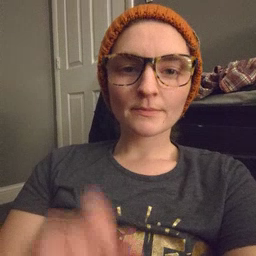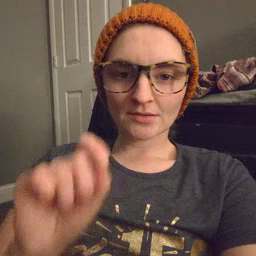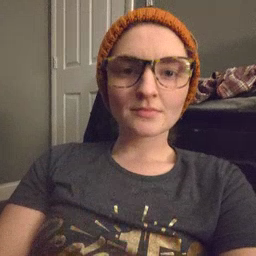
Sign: pencil